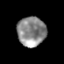
Tissue: prostate
Cell type: T cells
Senescence score: 0.3445
Nuclear area (px): 825
Mean DAPI intensity: 137.475